Question: I have this chart, with an x axis that loads close to a thousand timeseries points.
These points are unattractive.

I could hide the x axis, but I want the dates to appear underneath, minus the tick points.
Is there a way to remove tick points while leaving the times. (Please ignore numbers on x axis I know they're wrong).
Preferably, I would like this to be a category line chart and avoid timeseries entirely.
Code, with removed data for simplicity -
'''
var chart = c3.generate({
padding: {
right: 30
},
data: {
x: 'x',
columns: [
['x',<PHONE>,<PHONE>],
['OECD Crude Oil Price',102.91,105.05]
],
type: 'line',
onclick: function (d, element) { console.log("onclick", d, element); },
onmouseover: function (d) { console.log("onmouseover", d); },
onmouseout: function (d) { console.log("onmouseout", d); },
order: null
},
point: {
show: false
},
axis: {
x: {
//show:false,
//I don't want this, I want to see the dates
type: 'timeseries',
tick: {
culling: {
max: 3
},
multiline: false
}
},
y: {
tick: {
format: function (d) { return "$ " + d ; }
}
}
},
});
'''
Thanks in advance
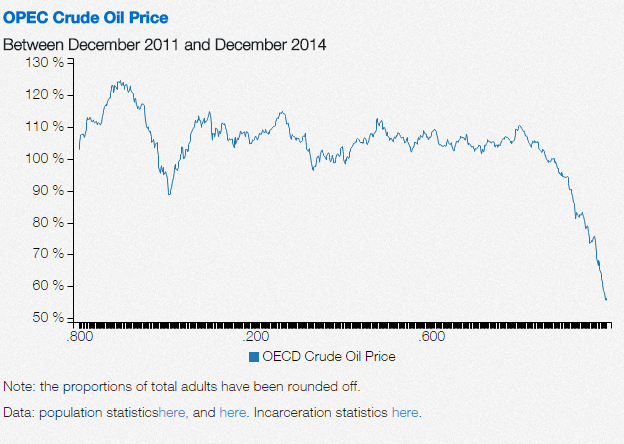
Answer: Okay, wow, silly of me. I've found this solution to a problem previously.
<URL>
Facepalm.
Here's what the chart looks like now, with the desired effect -